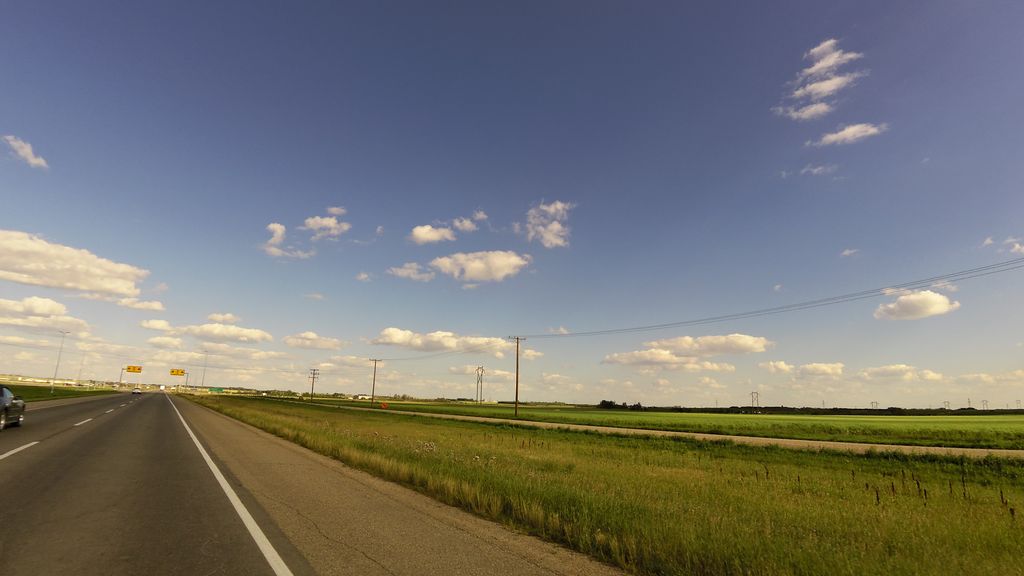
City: saskatoon